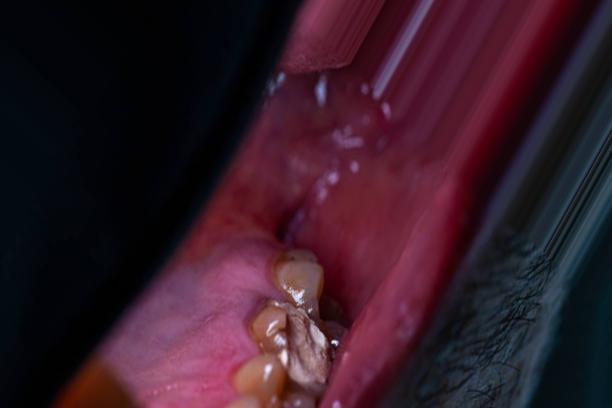
Condition: Caries